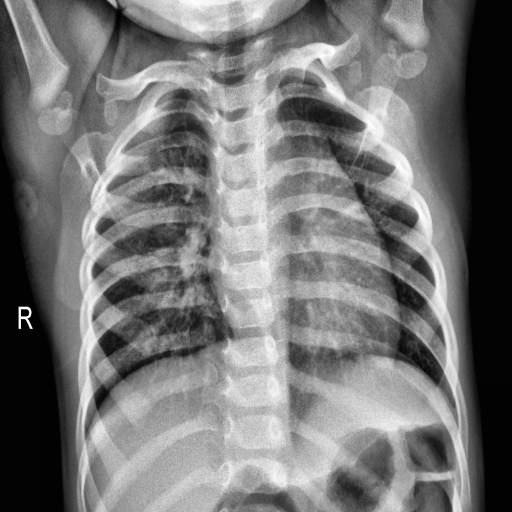
Finding: NORMAL